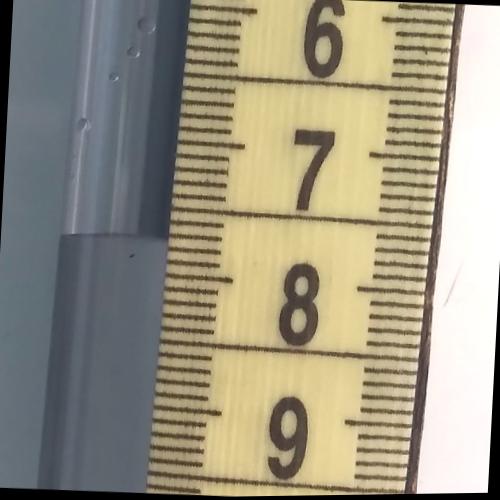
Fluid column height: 7.7 cm